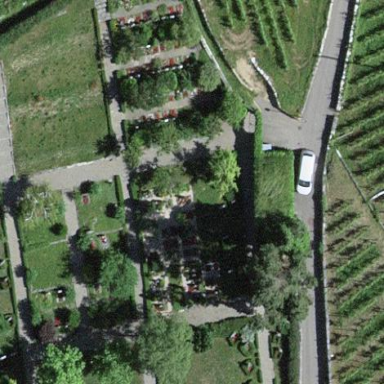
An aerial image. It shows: Cemetery.